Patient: sex F, age 59
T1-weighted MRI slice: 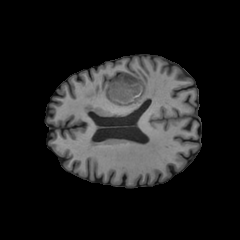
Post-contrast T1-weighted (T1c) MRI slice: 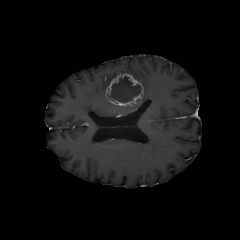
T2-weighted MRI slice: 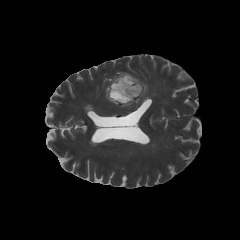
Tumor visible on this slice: yes
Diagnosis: Glioblastoma, IDH-wildtype
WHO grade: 4